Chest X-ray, AP view. Patient: 38 years old, sex M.
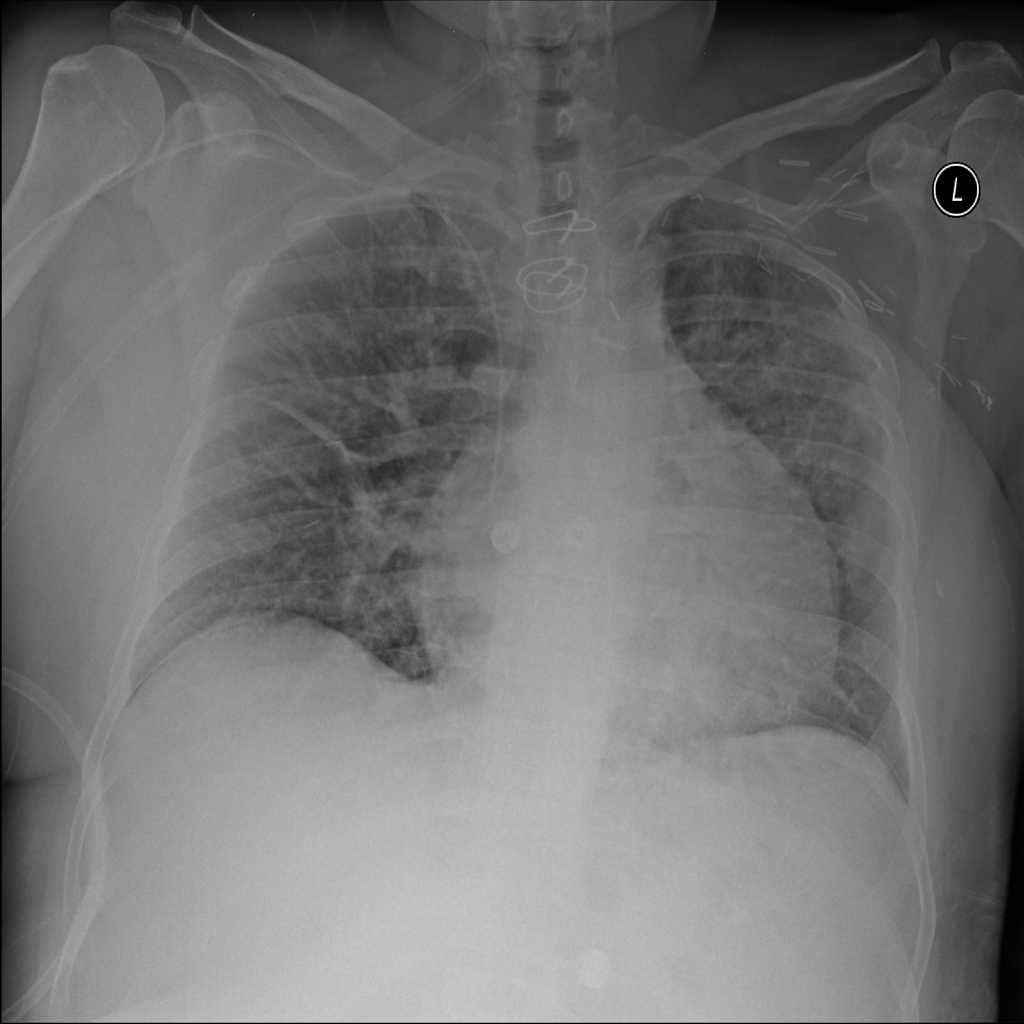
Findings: Consolidation, Infiltration